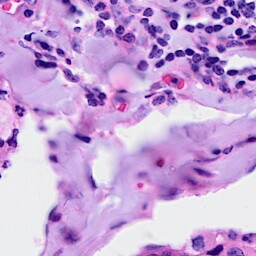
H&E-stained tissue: Breast